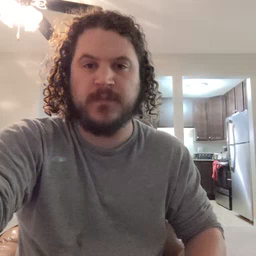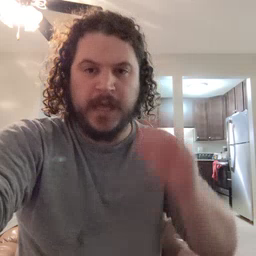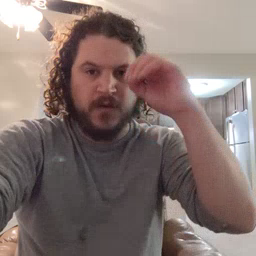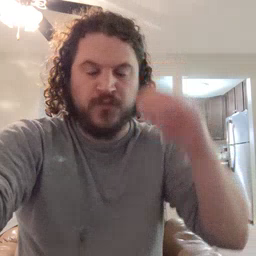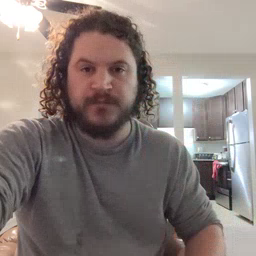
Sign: owl